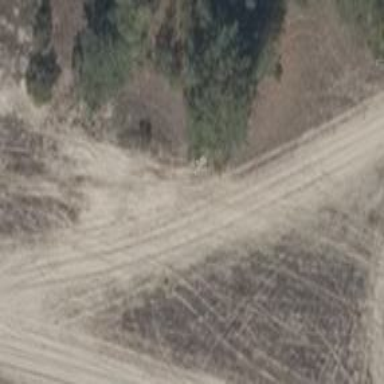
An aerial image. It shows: Sandy track with grade 5 tracktype.